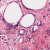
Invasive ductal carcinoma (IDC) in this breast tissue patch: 0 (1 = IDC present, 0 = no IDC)